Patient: sex M, age 35
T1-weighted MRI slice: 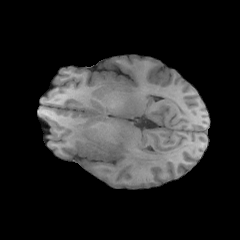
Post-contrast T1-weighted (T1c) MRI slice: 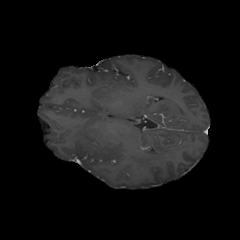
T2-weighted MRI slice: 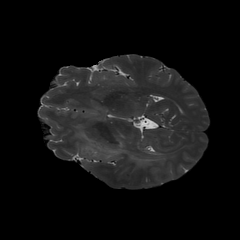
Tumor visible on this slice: yes
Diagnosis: Astrocytoma, IDH-wildtype
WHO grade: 2